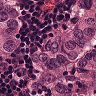
Metastatic tissue present: yes